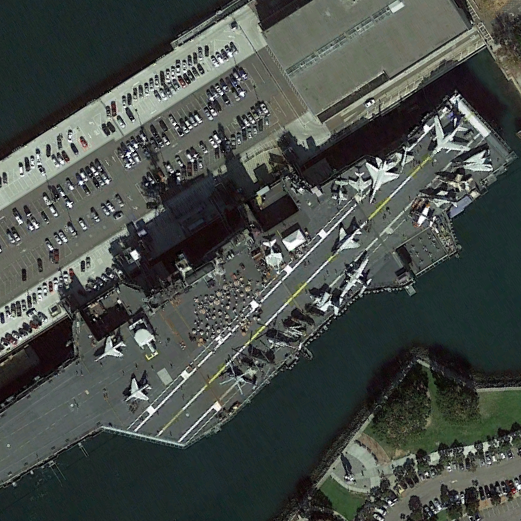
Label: Midway-class_aircraft_carrier